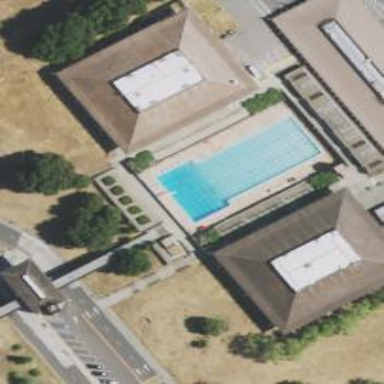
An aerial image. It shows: Outdoor swimming pool. The inground pool is designed for swimming leisurely.